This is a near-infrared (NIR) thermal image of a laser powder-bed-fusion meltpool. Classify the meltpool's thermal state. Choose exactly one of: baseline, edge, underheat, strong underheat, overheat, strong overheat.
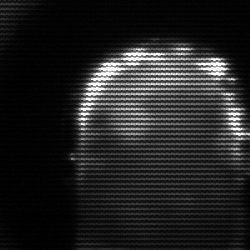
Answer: baseline